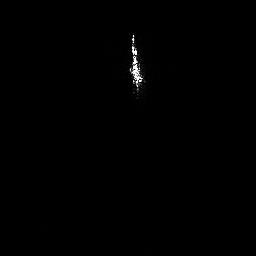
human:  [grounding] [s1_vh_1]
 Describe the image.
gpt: In the satellite image, there is  <ref>1 medium ship </ref> <box>[[49, 11, 57, 39, 0]]</box> located at top.